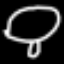
Label: mushroom